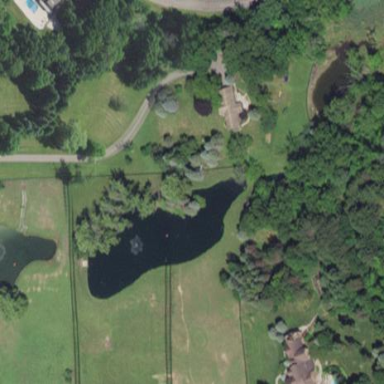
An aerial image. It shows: Pond surrounded by natural water.